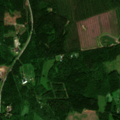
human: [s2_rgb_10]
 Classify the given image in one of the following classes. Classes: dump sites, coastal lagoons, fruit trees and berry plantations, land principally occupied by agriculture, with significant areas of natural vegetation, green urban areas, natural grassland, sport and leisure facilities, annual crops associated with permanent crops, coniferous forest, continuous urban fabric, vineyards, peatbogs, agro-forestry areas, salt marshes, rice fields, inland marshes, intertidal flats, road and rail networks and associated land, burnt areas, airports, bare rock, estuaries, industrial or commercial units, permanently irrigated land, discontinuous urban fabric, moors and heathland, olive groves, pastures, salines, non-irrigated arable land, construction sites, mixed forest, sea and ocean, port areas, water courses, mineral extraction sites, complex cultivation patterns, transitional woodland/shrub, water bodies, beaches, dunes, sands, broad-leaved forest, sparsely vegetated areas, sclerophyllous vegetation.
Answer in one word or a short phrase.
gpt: land principally occupied by agriculture, with significant areas of natural vegetation, broad-leaved forest, mixed forest